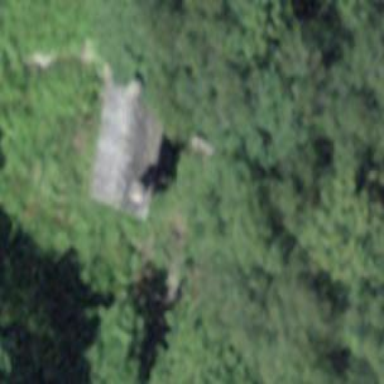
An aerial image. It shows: Cabin.